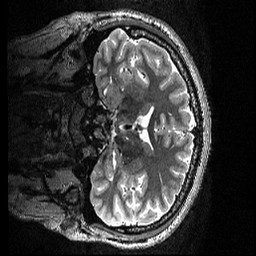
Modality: T2w
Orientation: coronal
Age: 22
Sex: male
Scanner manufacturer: siemens
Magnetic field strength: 3 T
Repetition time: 3.2 s
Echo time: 0.56 s